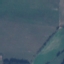
Land use / land cover: Pasture